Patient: sex M, age 57
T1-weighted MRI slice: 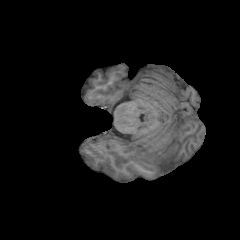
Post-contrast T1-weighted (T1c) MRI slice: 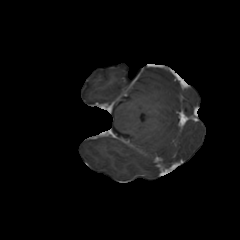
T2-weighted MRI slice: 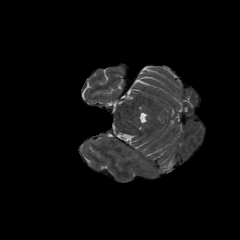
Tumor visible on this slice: no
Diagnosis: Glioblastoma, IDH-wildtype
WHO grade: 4